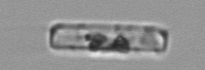
Label: Guinardia_delicatula